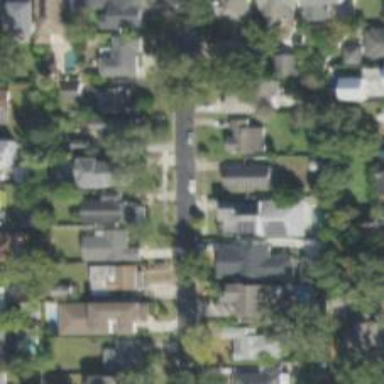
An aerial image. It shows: Residential road with asphalt surface. There is sidewalk on the left side.